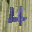
Label: 4